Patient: sex M, age 37
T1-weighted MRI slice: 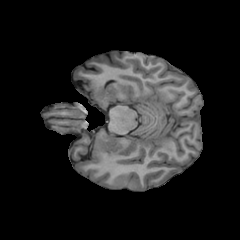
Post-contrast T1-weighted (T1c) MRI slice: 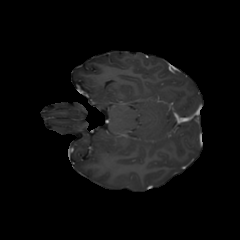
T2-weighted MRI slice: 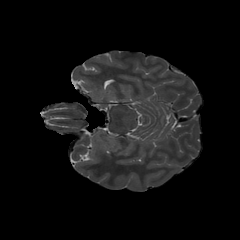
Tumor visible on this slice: no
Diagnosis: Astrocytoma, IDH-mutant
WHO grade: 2